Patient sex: M
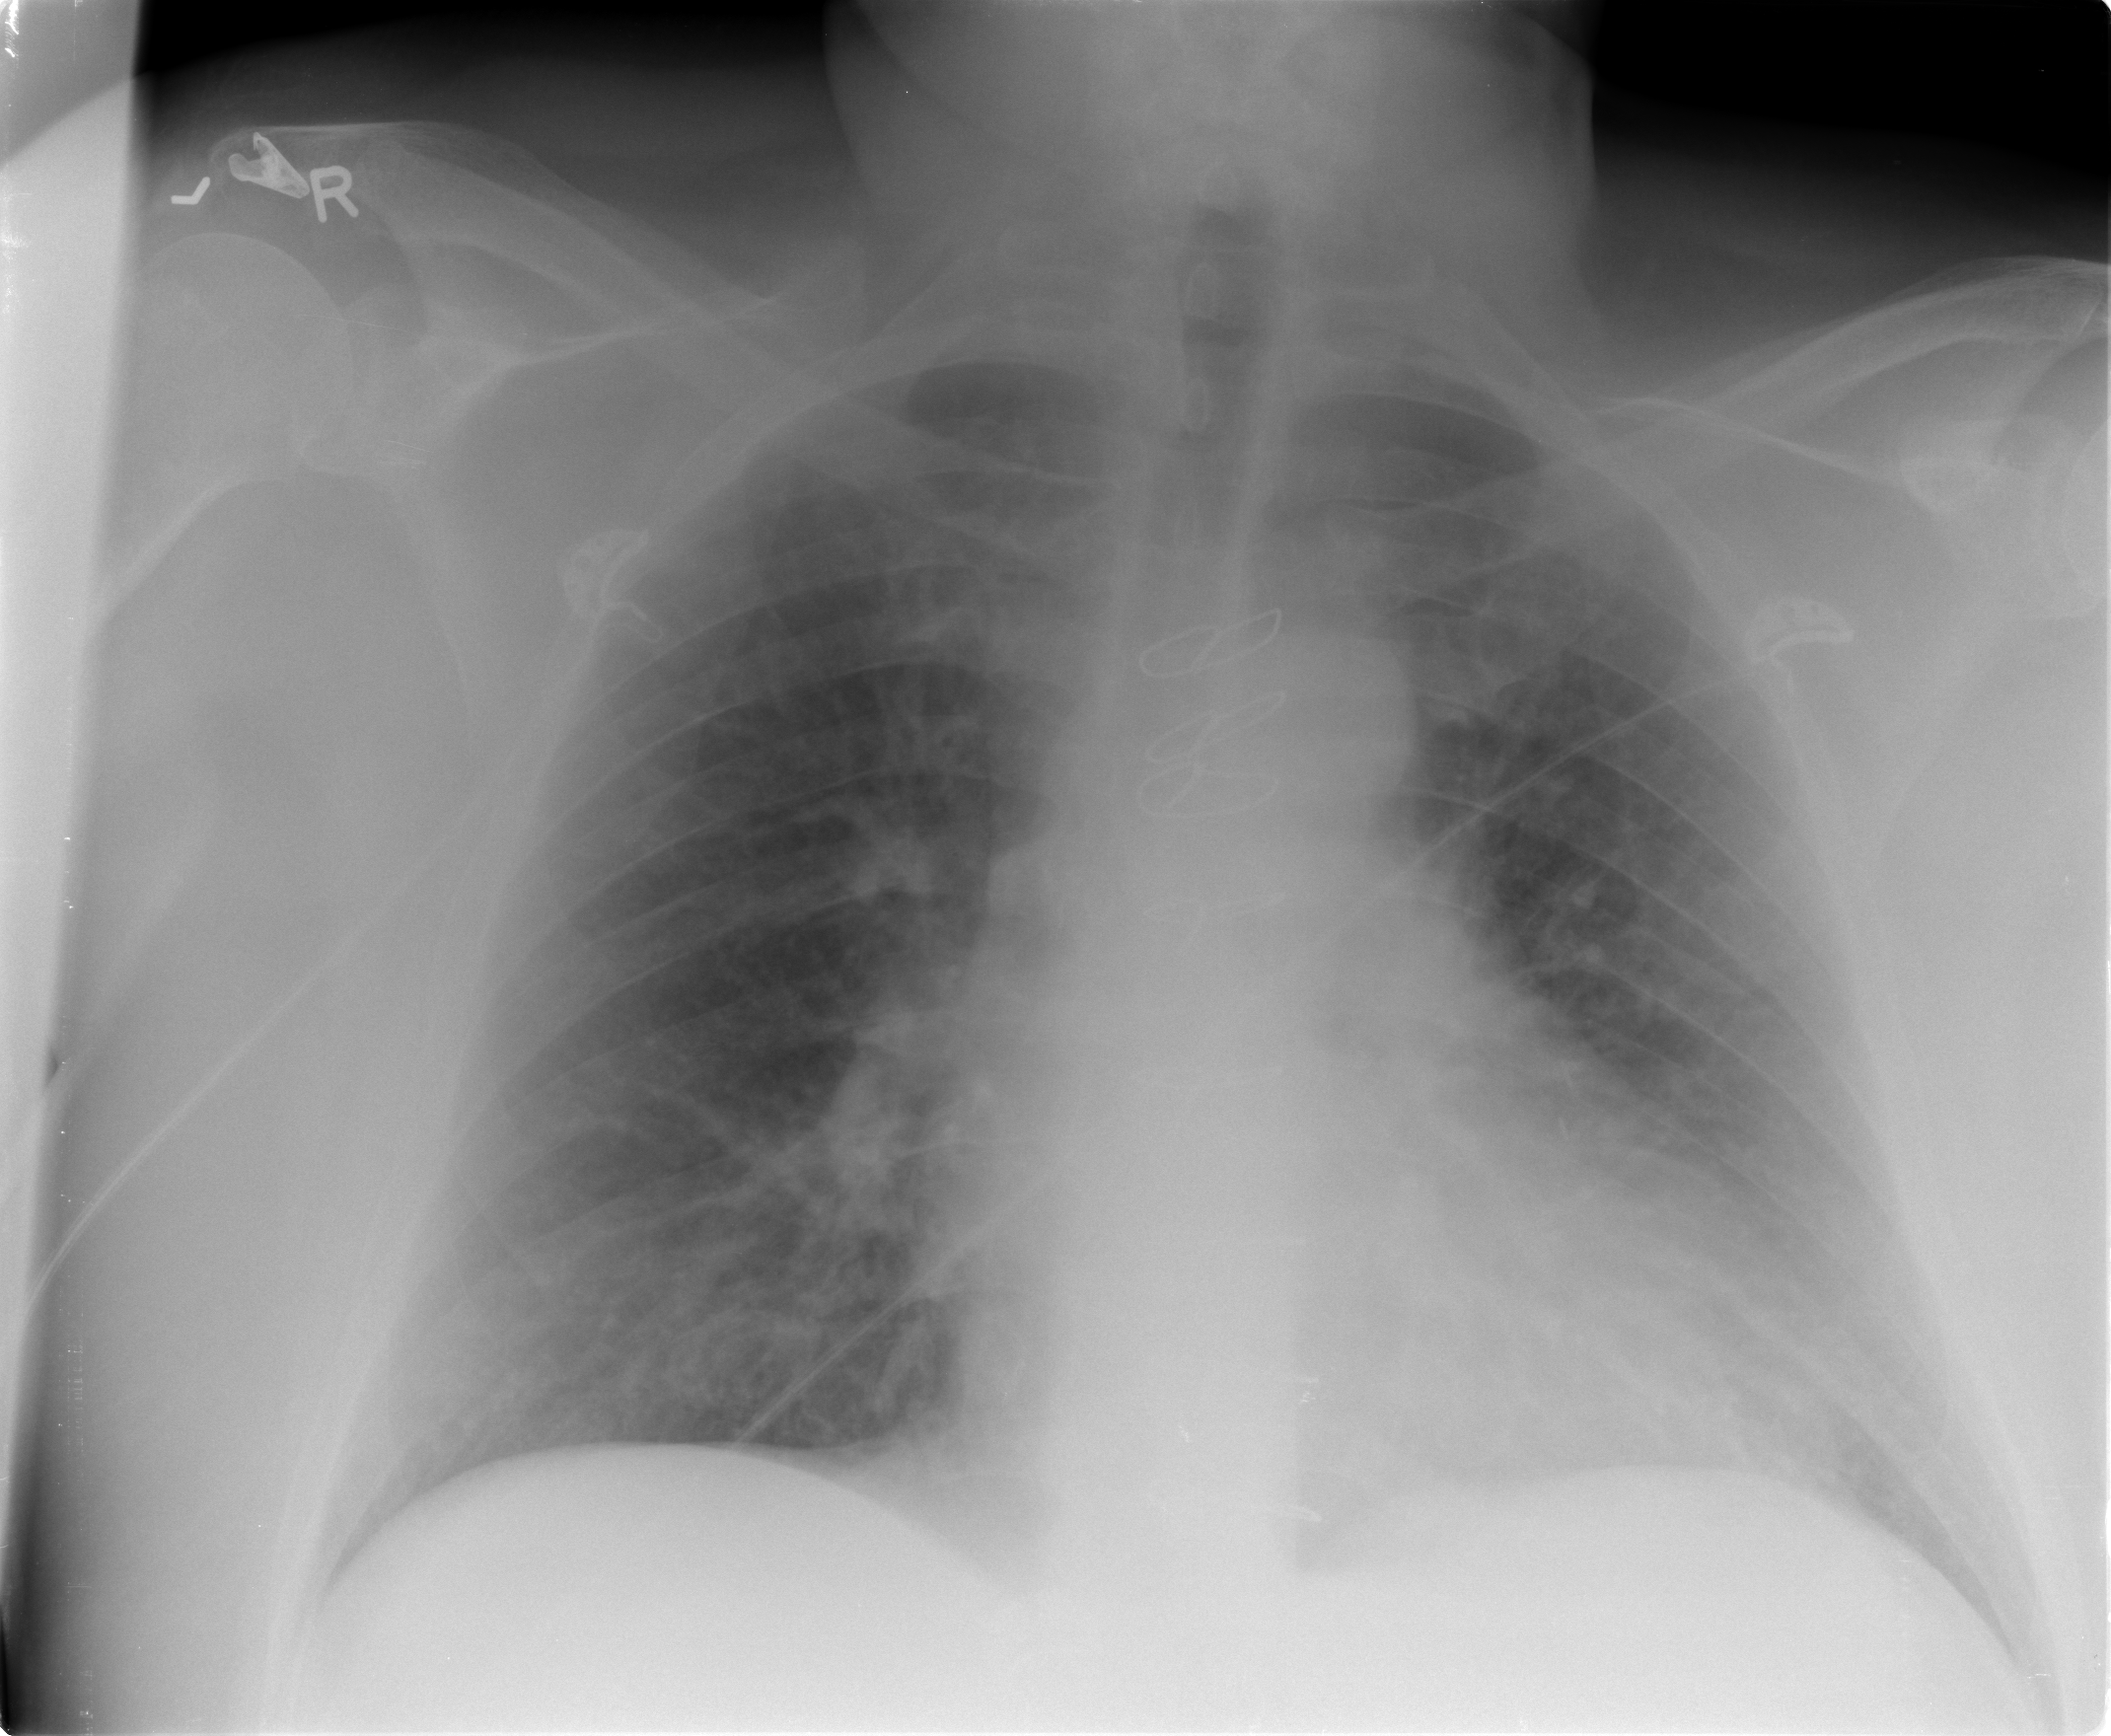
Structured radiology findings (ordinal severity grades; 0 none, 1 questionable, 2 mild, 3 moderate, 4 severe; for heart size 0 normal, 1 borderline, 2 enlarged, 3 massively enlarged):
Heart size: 2
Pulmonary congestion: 2
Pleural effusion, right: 0
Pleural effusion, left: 0
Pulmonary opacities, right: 0
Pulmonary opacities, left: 0
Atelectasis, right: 0
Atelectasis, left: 0